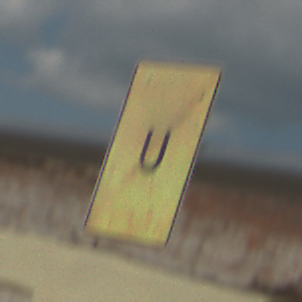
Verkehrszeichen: EndeUmleitung
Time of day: Midday
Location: Outdoor (Suburban)
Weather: PartlyCloudy
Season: NotSpecified
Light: Natural